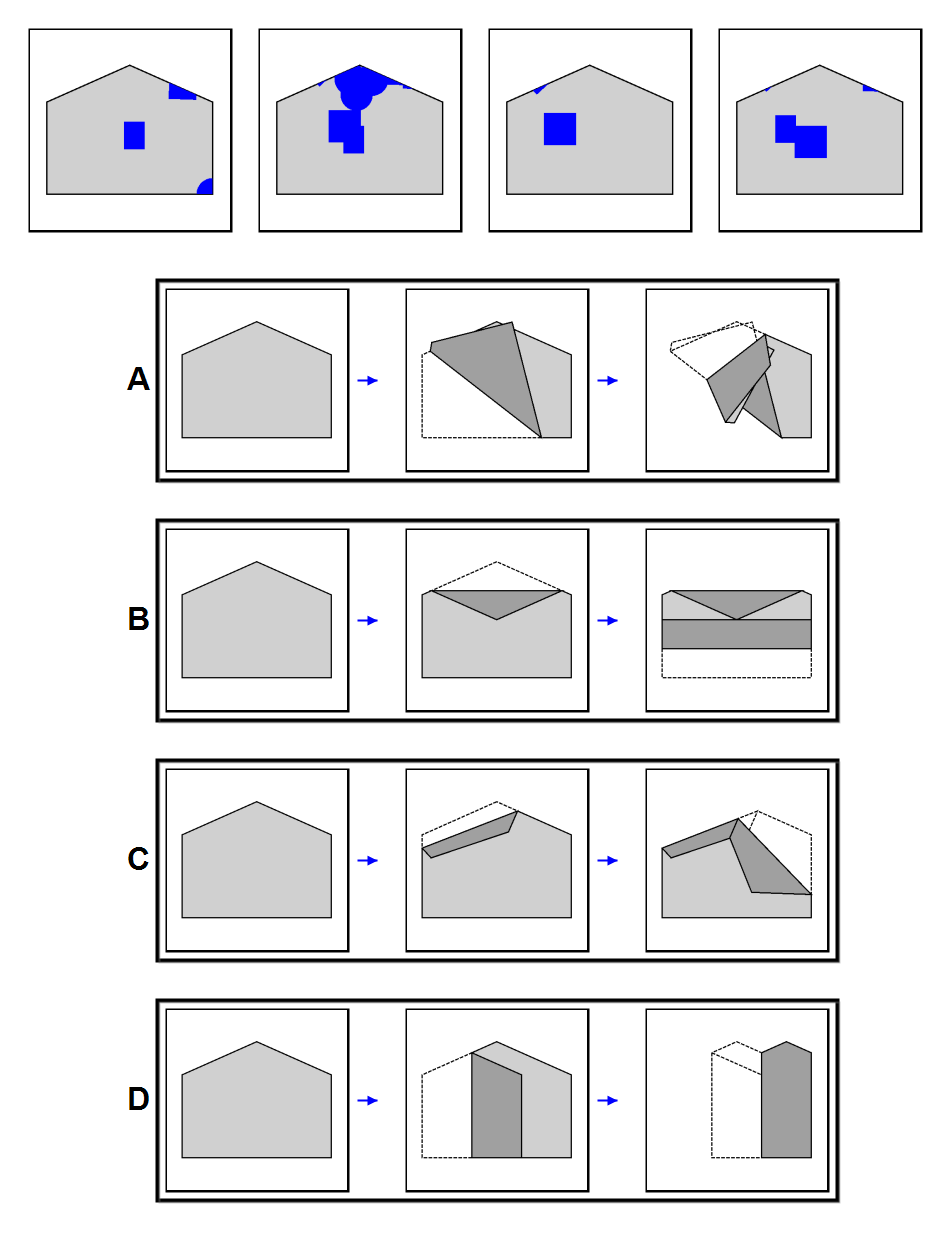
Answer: C